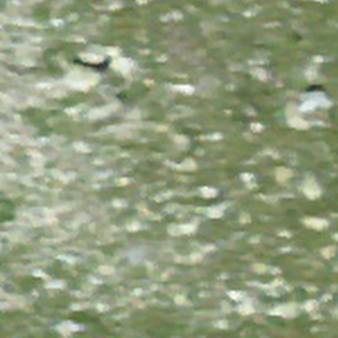
Label: other